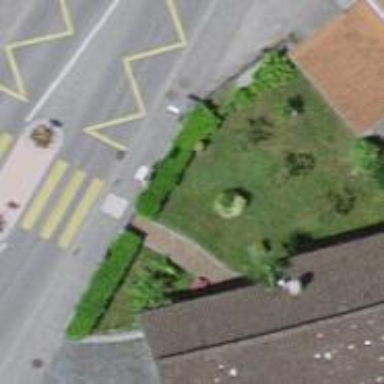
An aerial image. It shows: Bus stop with platform for public transport.